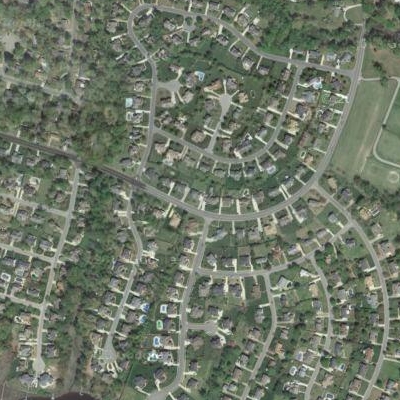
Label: fResident